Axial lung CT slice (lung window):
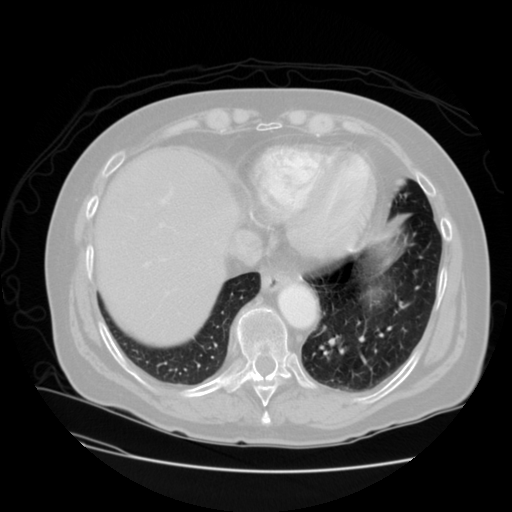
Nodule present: no